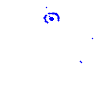
Particle: proton